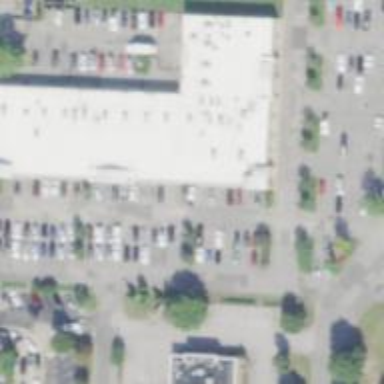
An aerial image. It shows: Retail building.